Aerial crown-view tile of a tropical tree (Barro Colorado Island, Panama), acquired 20241216:
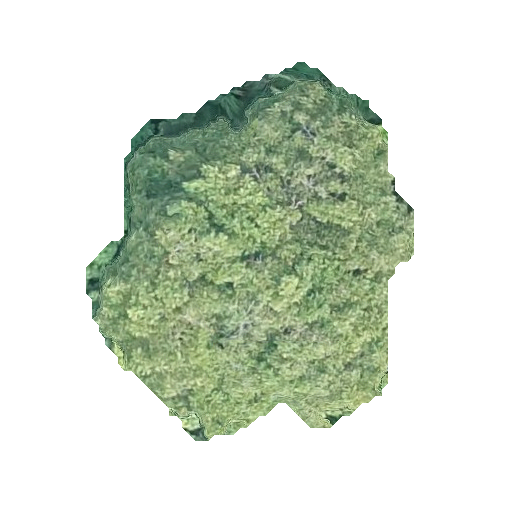
Species: Dipteryx oleifera
GBIF accepted scientific name: Dipteryx oleifera
Crown area: 126.814 m²